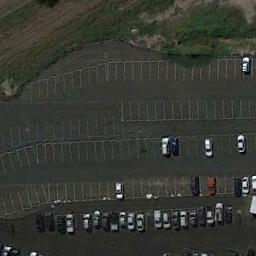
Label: parking_lot